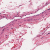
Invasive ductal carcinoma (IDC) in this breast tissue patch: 0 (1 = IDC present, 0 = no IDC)